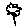
Label: flower